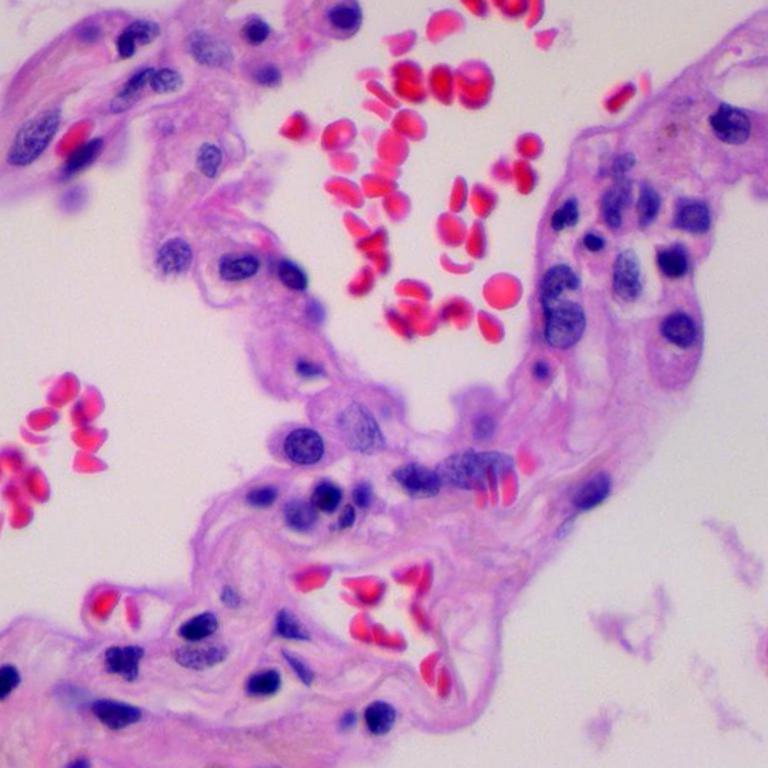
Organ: lung
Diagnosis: benign